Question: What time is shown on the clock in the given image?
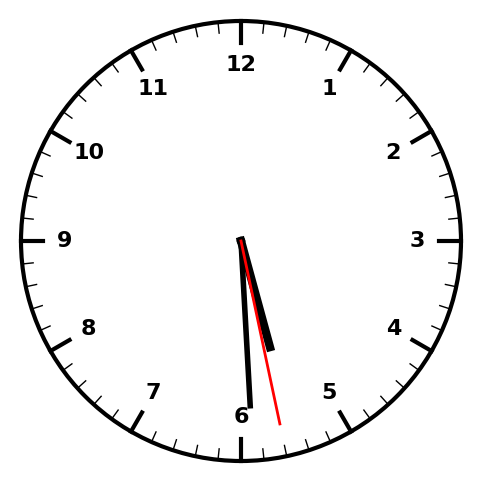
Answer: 05:29:28